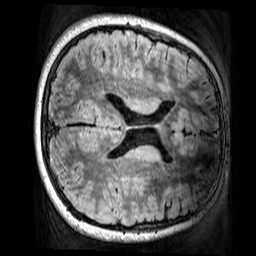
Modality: FLAIR
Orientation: axial
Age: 10
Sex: male
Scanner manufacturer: siemens
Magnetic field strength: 3 T
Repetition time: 5 s
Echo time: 0.388 s